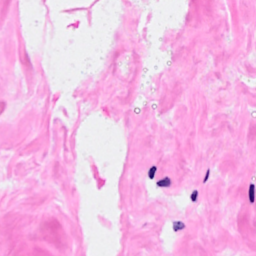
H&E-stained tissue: Breast